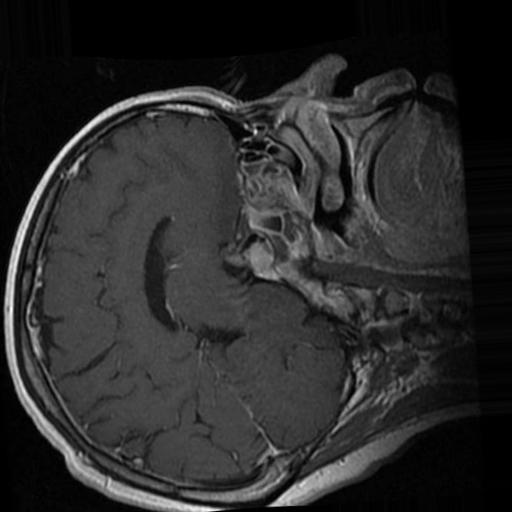
Label: brain_tumor